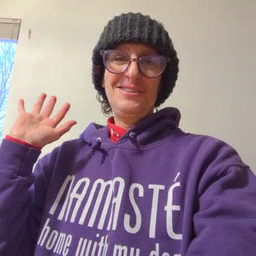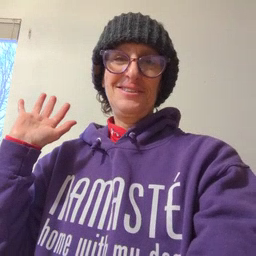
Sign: finish